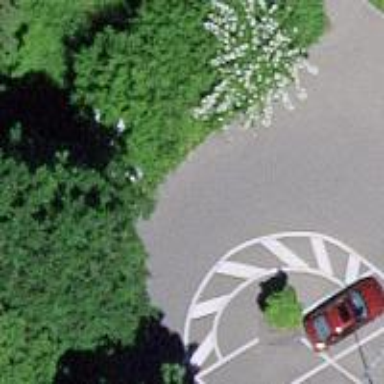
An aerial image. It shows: Parking aisle designated as service road.